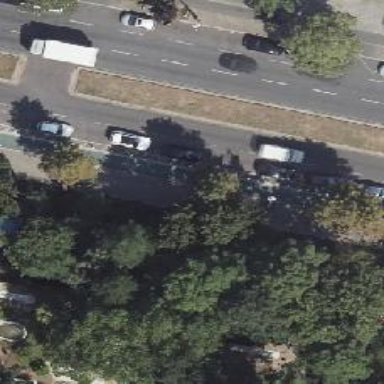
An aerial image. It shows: Cycleway lane with green asphalt surface.